Question: Count the number of objects in the diagram.
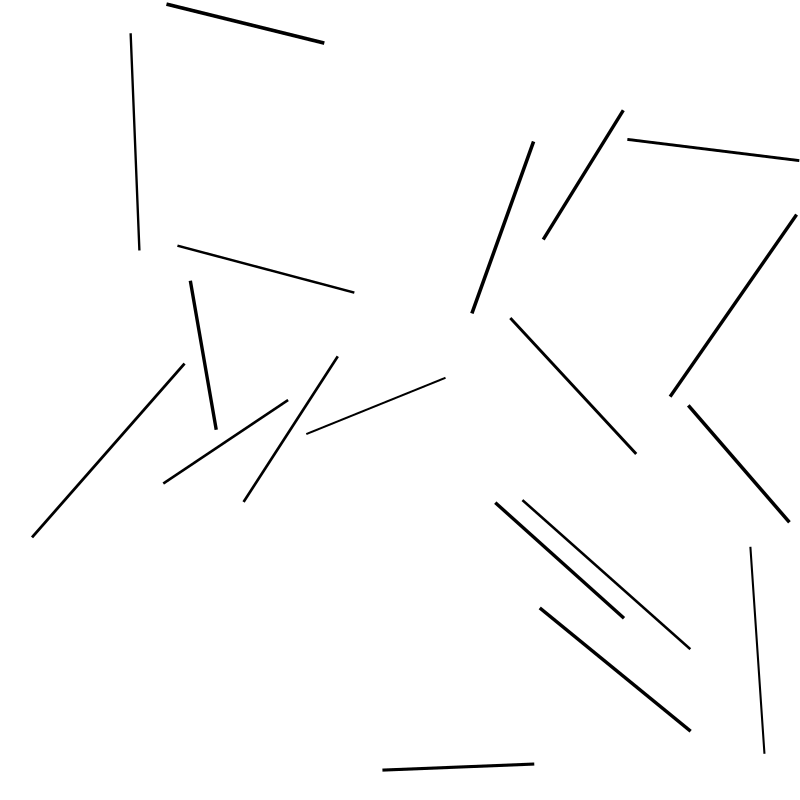
Answer: 19